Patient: sex M, age 79
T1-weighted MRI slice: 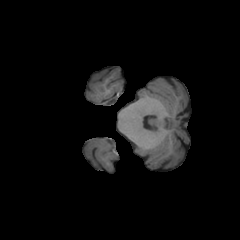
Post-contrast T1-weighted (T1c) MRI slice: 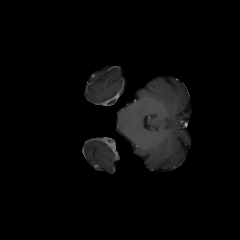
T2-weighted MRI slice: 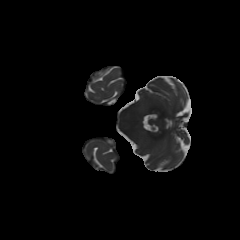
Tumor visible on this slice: no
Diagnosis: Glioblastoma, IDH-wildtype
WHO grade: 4